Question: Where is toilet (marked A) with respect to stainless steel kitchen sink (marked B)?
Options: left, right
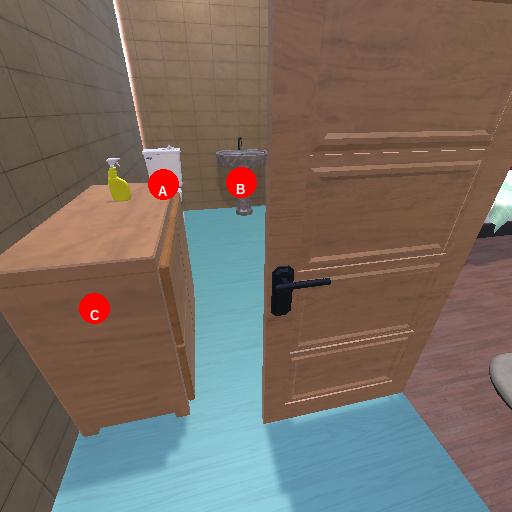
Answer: left